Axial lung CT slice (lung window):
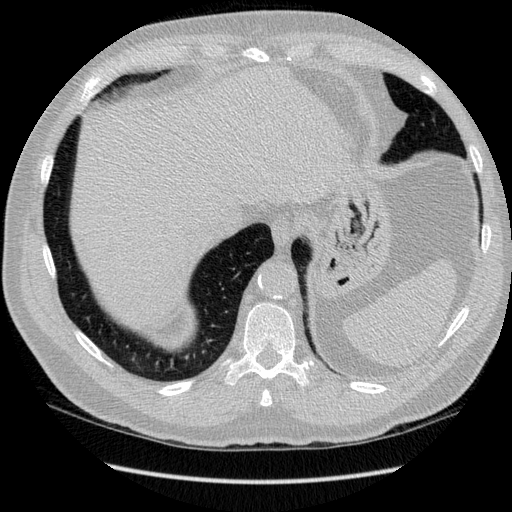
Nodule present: no